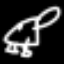
Label: frog